Platform: macOS
Application: Arc Browser
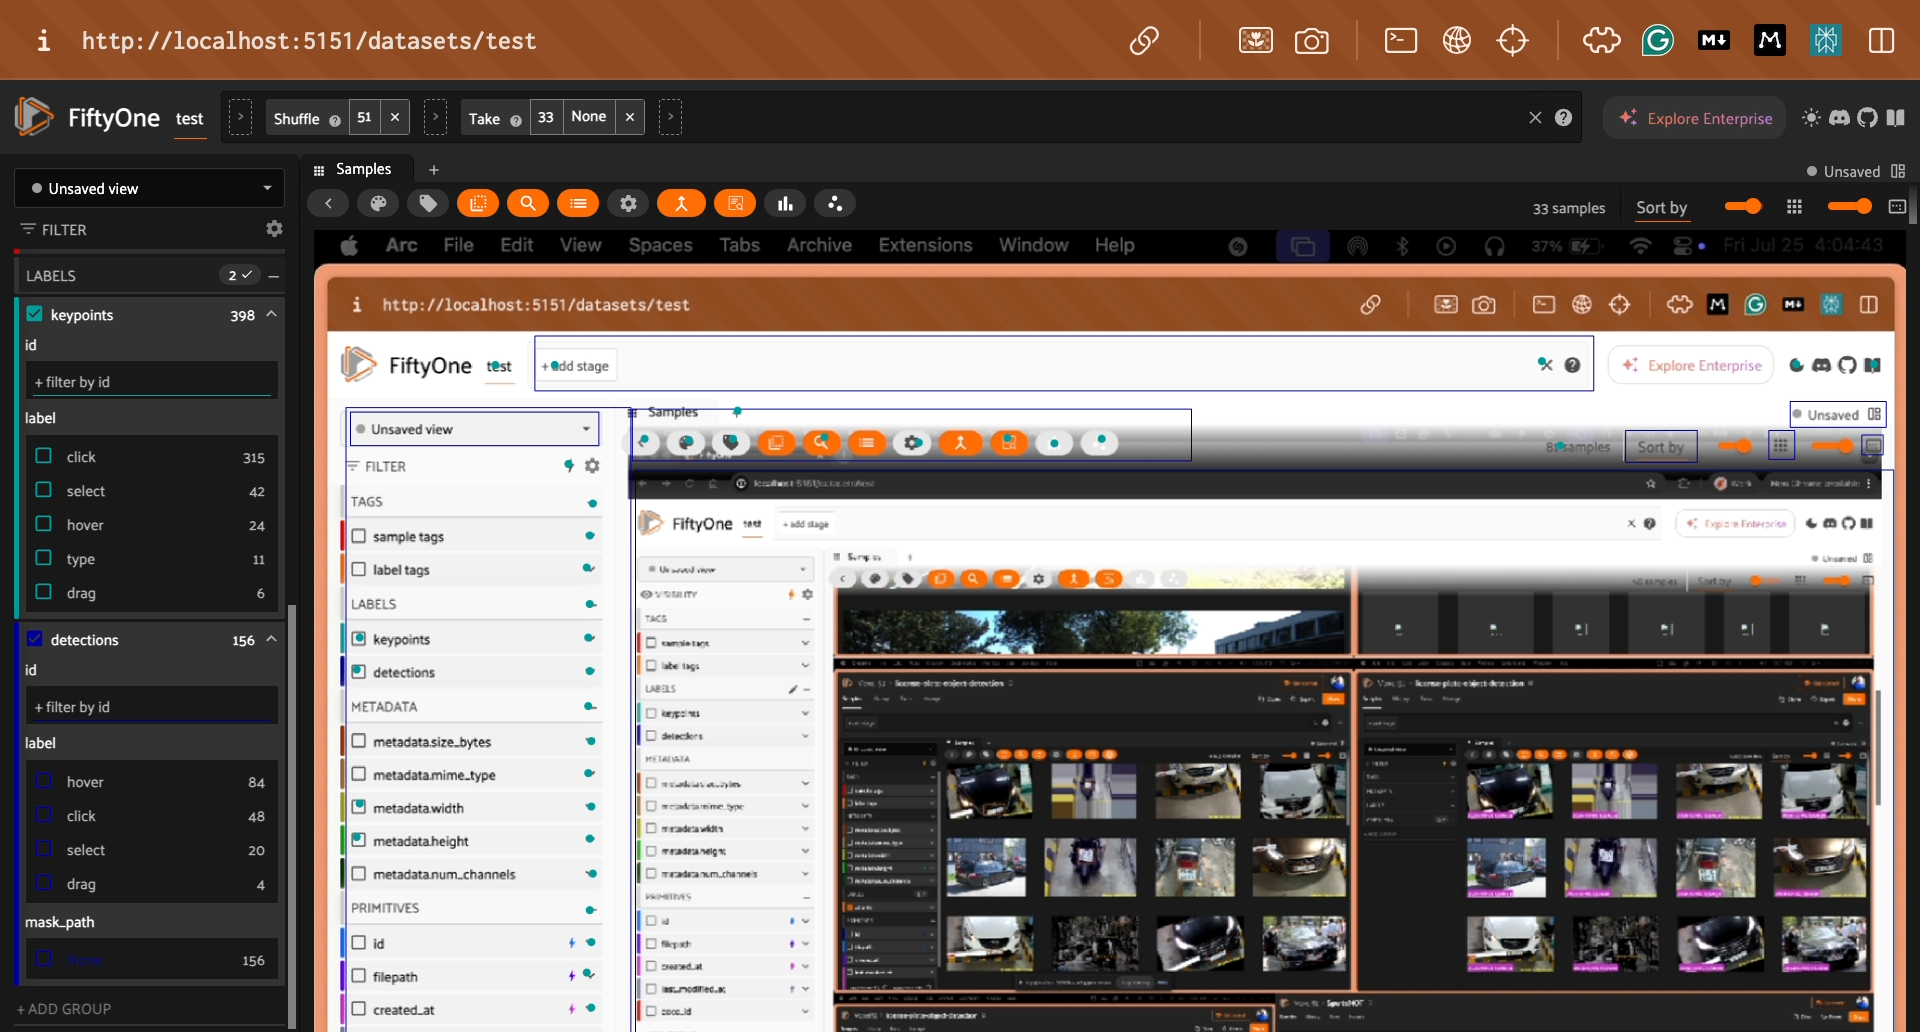
task_description: Filter samples to those with a keypoints label of hover
action_type: click
element_info: Checkbox
steps_since_start: 1